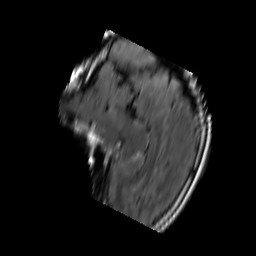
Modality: FLAIR
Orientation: sagittal
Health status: ill
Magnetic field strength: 3 T